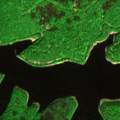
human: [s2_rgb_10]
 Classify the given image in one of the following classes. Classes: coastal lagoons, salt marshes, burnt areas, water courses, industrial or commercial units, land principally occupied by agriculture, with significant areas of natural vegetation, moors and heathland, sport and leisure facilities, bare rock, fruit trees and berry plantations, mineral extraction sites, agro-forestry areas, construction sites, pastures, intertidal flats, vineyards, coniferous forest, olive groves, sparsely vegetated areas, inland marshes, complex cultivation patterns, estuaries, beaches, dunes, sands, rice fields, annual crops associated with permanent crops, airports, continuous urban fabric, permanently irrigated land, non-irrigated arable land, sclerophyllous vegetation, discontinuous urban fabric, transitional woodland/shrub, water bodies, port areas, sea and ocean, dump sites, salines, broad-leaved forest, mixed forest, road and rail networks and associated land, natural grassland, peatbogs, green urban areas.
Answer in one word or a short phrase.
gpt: broad-leaved forest, mixed forest, water bodies